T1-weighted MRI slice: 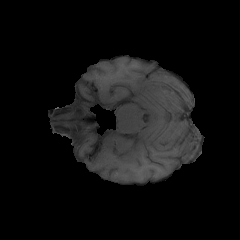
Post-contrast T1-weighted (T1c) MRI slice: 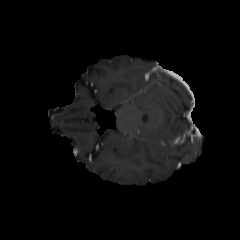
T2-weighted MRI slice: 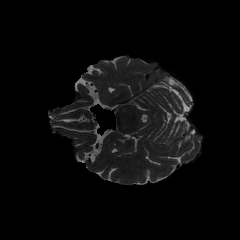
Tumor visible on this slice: no